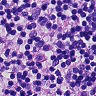
Metastatic tissue present: no